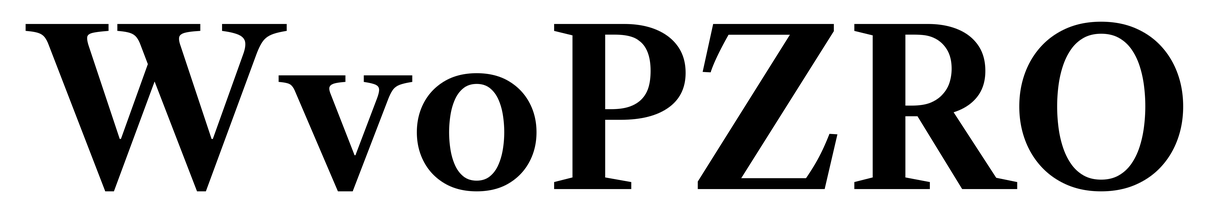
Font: LibreCaslonText_SemiBold